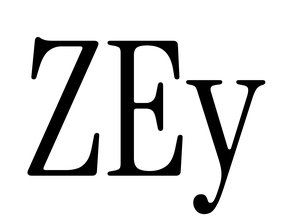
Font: InstrumentSerif-Regular